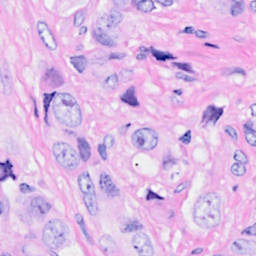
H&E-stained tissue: Breast